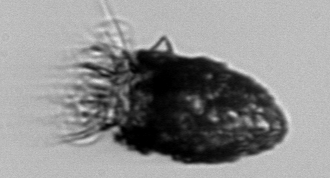
Label: Stenosemella_pacifica